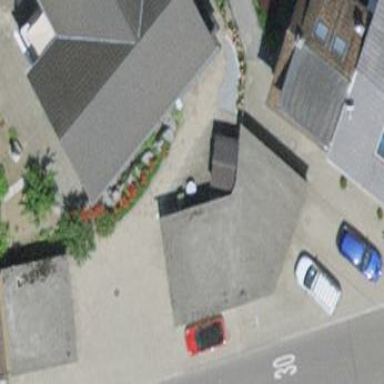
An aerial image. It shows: Group of garages.